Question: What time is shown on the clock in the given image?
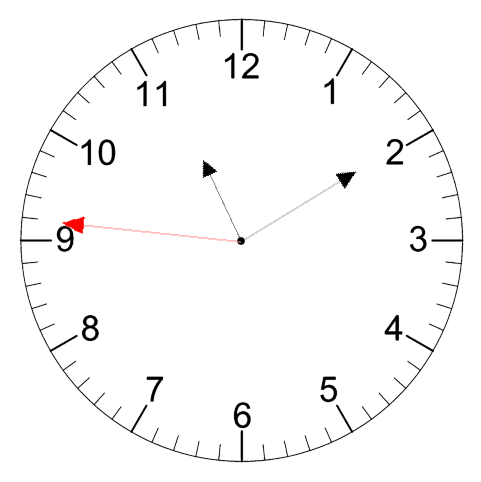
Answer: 11:09:46